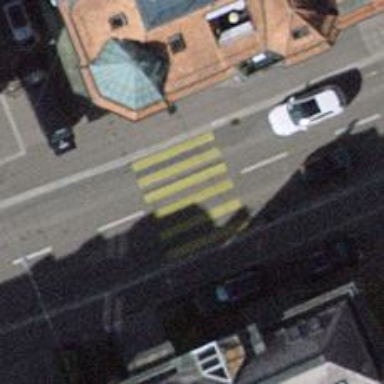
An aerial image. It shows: Pedestrian crossing with zebra markings on footway.